Interaction volume radius: 10 \u00c5
Interaction volume height: 20 \u00c5
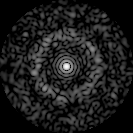
Disorder parameter: 0.84